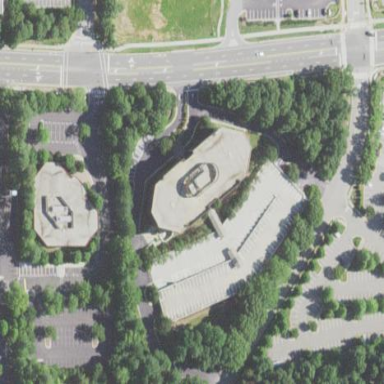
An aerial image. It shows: Commercial building.